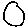
Label: circle